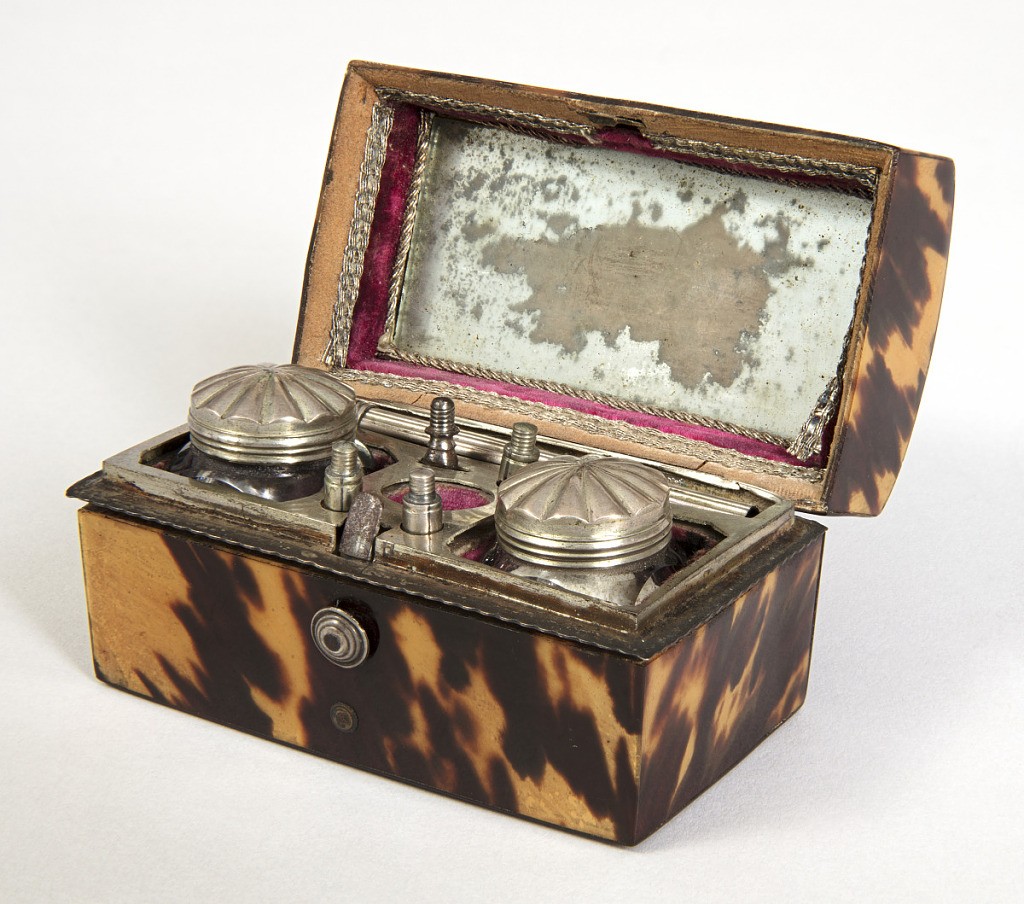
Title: Writing kit
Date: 19th century
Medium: Cut and shaped tortoiseshell on wood core, silver, glass (bottles), textile (interior)
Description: Rectangular tortoiseshell box with arched lid (a), containing ink well (b), bottle for sand (c), pen (d), pen nibs (e/f).